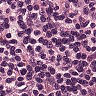
Metastatic tissue present: no